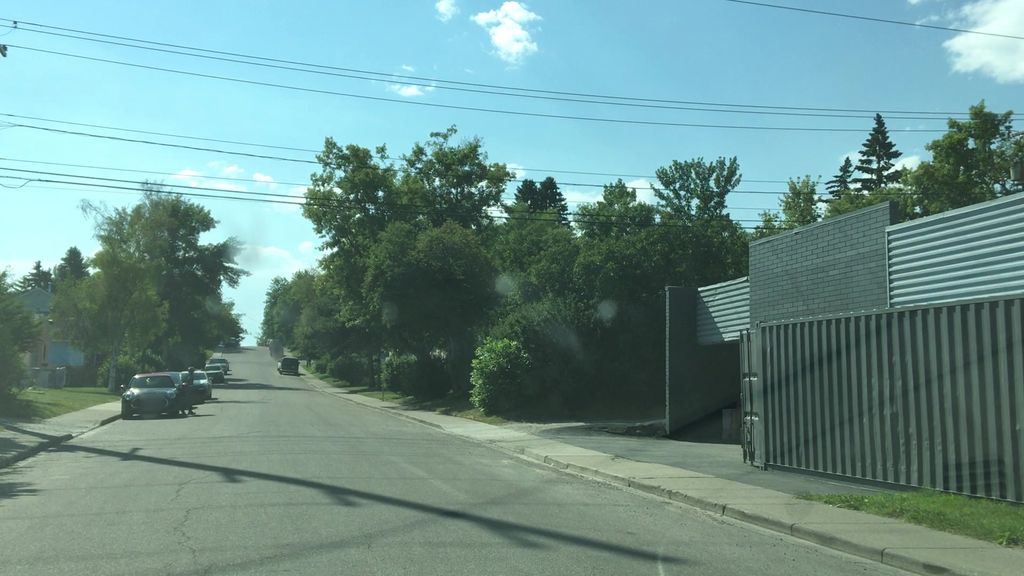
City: calgary